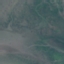
Land use / land cover class: Pasture